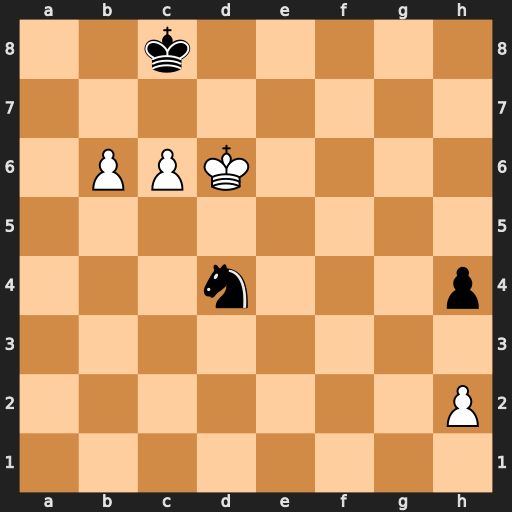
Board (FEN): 2k5/8/1PPK4/8/3n3p/8/7P/8
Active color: w
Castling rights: -
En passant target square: -
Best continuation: b7+ Kb8 c7+ Kxb7 Kd7